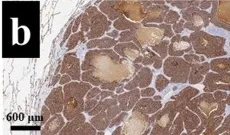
On the other hand, the tumor cells were strongly positive for CK18.
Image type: pathology (immunostaining)